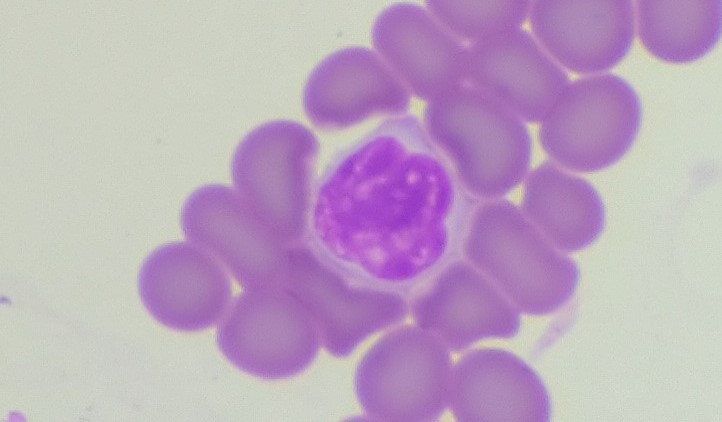
White blood cell type: Lymphocyte